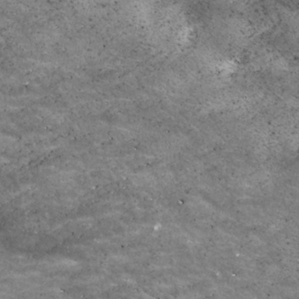
Label: non_frost